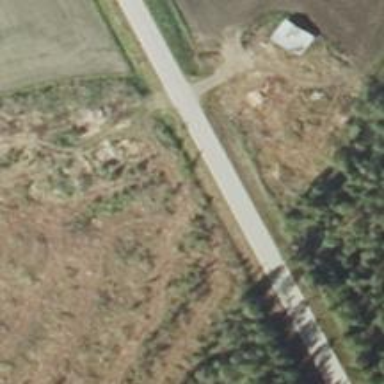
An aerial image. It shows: Tertiary road.